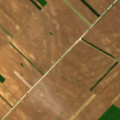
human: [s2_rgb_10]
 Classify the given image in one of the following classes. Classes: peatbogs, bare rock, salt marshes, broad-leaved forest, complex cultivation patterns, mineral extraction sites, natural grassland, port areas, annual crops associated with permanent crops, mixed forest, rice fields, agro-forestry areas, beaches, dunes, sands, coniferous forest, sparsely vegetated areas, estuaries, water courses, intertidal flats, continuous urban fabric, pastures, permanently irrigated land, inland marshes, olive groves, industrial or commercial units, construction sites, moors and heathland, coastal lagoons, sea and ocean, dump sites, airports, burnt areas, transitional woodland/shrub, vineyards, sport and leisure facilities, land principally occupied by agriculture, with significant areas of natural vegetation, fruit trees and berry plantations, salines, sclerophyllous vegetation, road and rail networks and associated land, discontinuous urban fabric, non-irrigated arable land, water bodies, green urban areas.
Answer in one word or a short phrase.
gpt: non-irrigated arable land